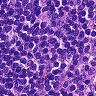
Metastatic tissue present: no